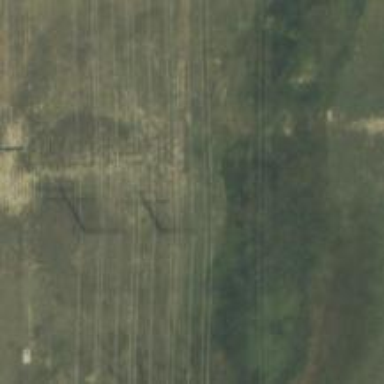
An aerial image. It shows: Power tower.